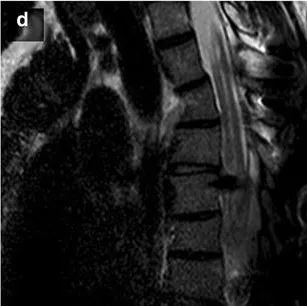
D; Same sagittal plane of spinal MRI showing an increased diameter of the syrinx adjacent to a left T5 pedicle screw crossing the spinal canal.
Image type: radiology (mri)